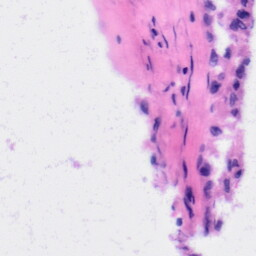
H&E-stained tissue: Liver